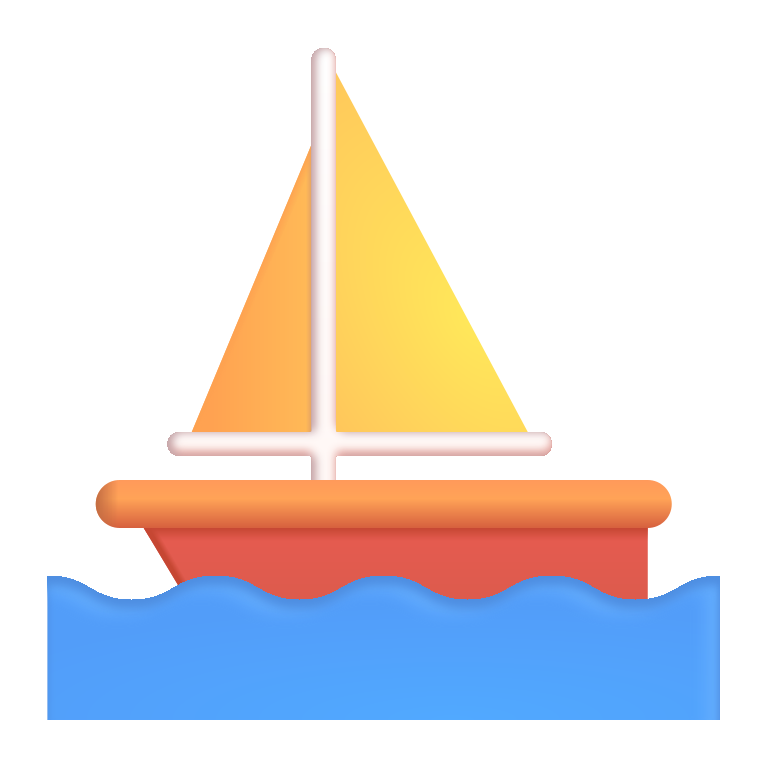
sailboat color